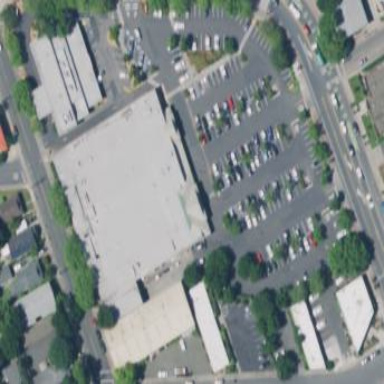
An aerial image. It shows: Retail area.